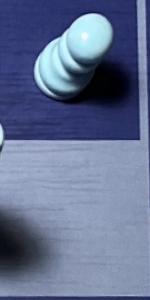
Label: Empty